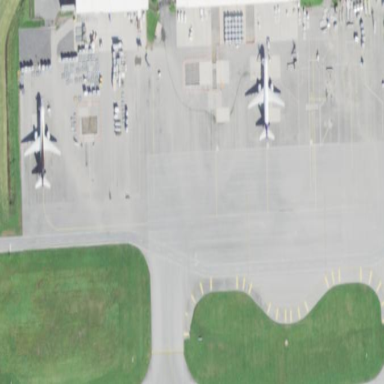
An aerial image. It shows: Apron at the airport.